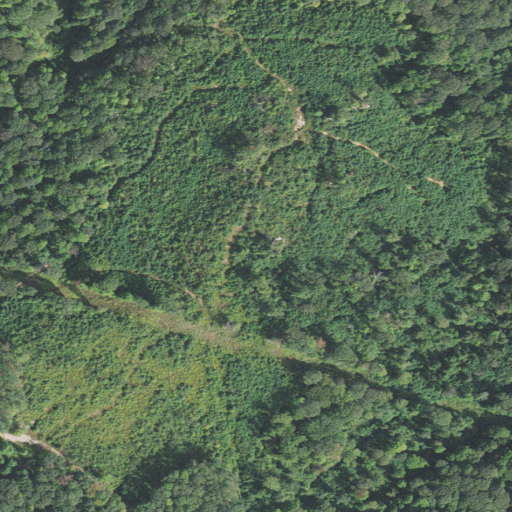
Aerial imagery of mountain in West Virginia named Highland Mountain containing deciduous forest, evergreen forest, shrub, mixed forest, open development, and grassland